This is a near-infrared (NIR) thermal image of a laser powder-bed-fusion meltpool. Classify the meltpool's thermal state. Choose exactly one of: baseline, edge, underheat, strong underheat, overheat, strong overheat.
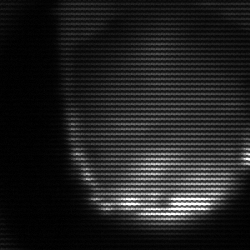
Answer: edge